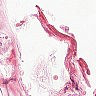
Metastatic tissue present: no